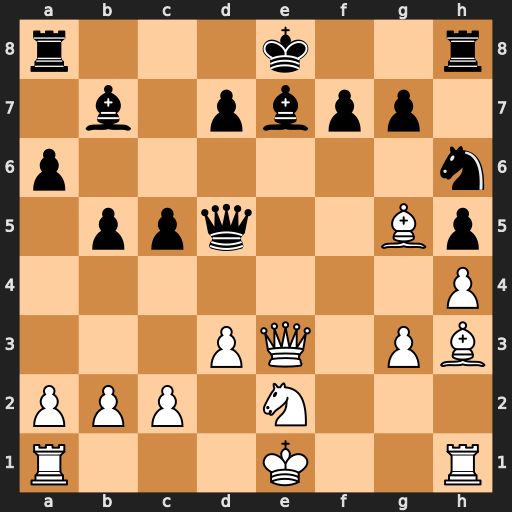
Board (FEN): r3k2r/1b1pbpp1/p6n/1ppq2Bp/7P/3PQ1PB/PPP1N3/R3K2R
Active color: w
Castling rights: KQkq
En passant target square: -
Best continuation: Qxe7#